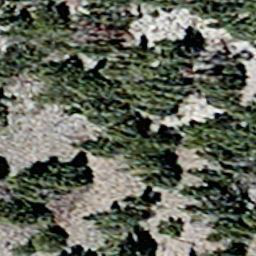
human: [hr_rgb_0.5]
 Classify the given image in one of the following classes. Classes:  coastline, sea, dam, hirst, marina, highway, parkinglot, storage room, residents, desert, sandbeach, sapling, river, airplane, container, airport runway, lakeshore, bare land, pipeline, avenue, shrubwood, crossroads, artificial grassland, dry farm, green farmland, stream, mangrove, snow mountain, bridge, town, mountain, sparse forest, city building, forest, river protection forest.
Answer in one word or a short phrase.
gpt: sparse forest